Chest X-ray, AP view. Patient: 39 years old, sex F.
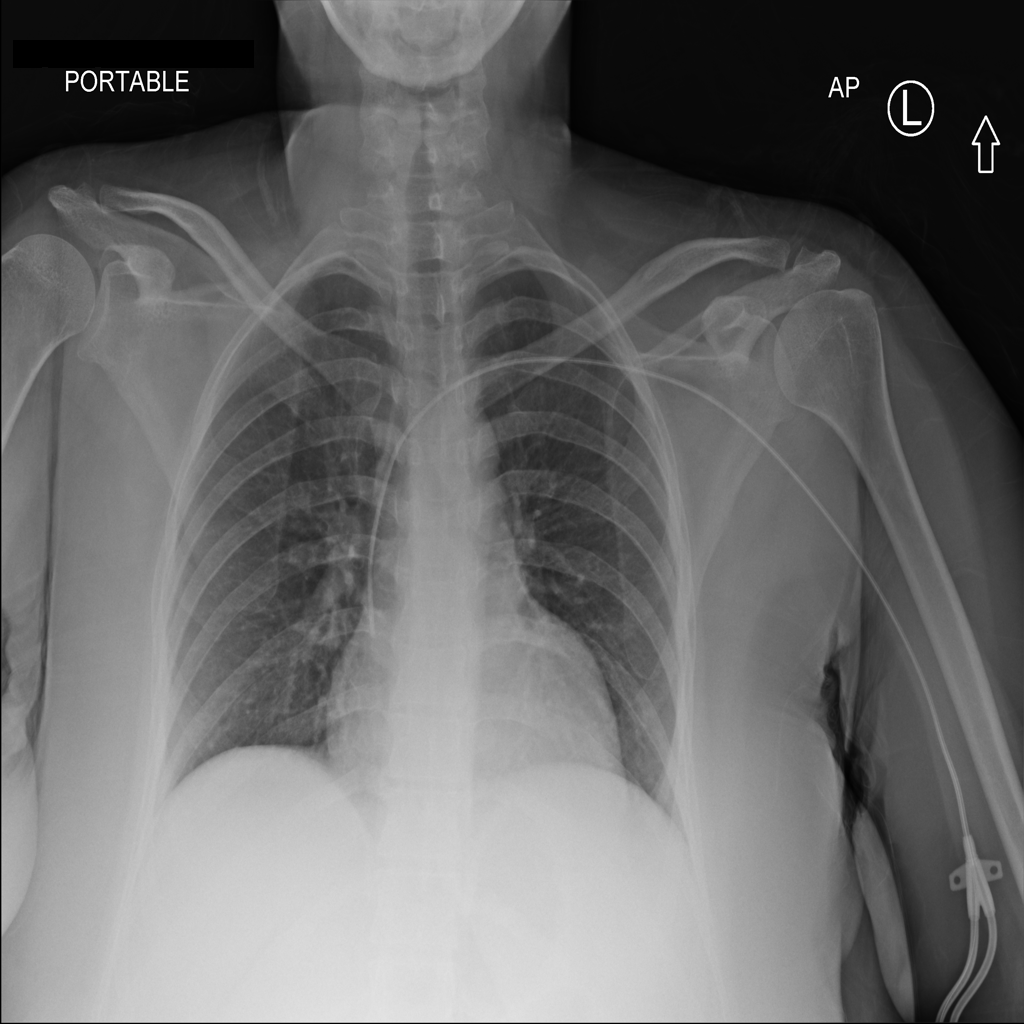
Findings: No Finding